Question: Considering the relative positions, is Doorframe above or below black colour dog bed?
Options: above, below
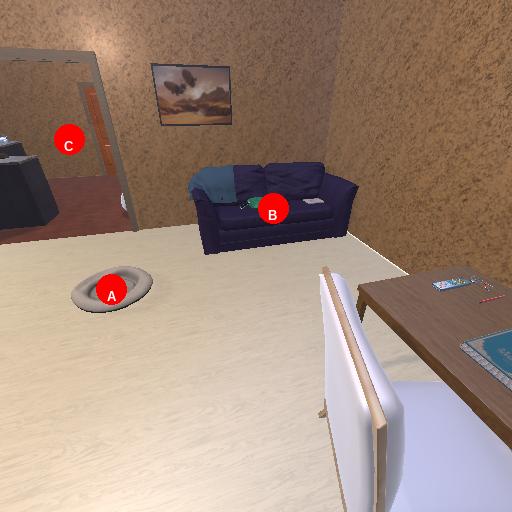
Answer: above